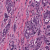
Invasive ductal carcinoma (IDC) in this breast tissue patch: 1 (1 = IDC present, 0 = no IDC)